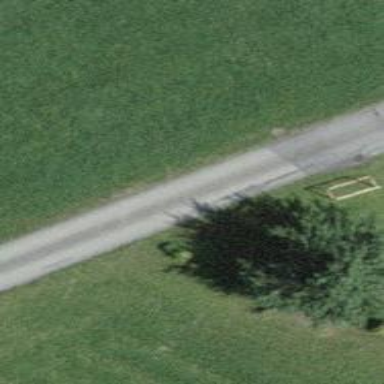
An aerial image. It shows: Unclassified road.